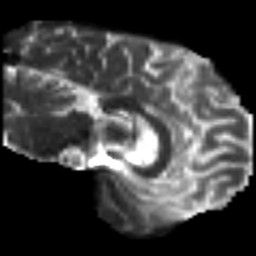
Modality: T2w
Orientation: sagittal
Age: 43
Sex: male
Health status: healthy
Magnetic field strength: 3 T
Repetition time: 9 s
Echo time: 0.093 s